Question: I have a matrix kind datagrid like this.

this grid is designed entirely in XAML
Now how to insert values into these datagridcell with 2 dimensional array ?
the values which is needed to be inserted must be of 'bool' datatype (either TRUE or FALSE).
Any ideas ?
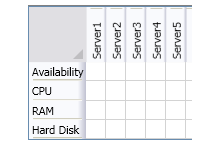
Answer: Here is my approach for a MVVM scenario, using a converter which creates a DataView which can be bound to the grids 'ItemsSource'. It's for a special Matrix datatype which holds doubles, but you'll be able to modify it yourself for your requirements:
'''
public class MatrixToDataViewConverter : IValueConverter
{
public object Convert(object value, Type targetType, object parameter, CultureInfo culture)
{
var array = value as Matrix;
if (array == null) return null;
//var array = ILMath.rand(3, 5);
var rows = array.Dimensions[0];
var columns = array.Dimensions[1];
var t = new DataTable();
for (var c = 0; c < columns; c++)
{
t.Columns.Add(new DataColumn(c.ToString()));
}
for (var r = 0; r < rows; r++)
{
var newRow = t.NewRow();
for (var c = 0; c < columns; c++)
{
var v = array[r, c];
// Round if parameter is set
if (parameter != null)
{
int digits;
if (int.TryParse(parameter.ToString(), out digits))
v = Math.Round(v, digits);
}
newRow[c] = v;
}
t.Rows.Add(newRow);
}
return t.DefaultView;
}
public object ConvertBack(object value, Type targetType, object parameter, CultureInfo culture)
{
throw new NotImplementedException();
}
}
'''
Define a resource for the converter:
'''
<converter:MatrixToDataViewConverter x:Key="MatrixToDataViewConverter" />
'''
And use it like this:
'''
<DataGrid ItemsSource="{Binding Matrix, Converter={StaticResource MatrixToDataViewConverter}, ConverterParameter=1}"/>
'''
It doesn't allow two way binding, though...
Here's the version for an array bool[][]:
'''
public class BoolArrayToDataViewConverter : IValueConverter
{
public object Convert(object value, Type targetType, object parameter, CultureInfo culture)
{
var array = value as bool[,];
if (array == null) return null;
var rows = array.GetLength(0);
if (rows == 0) return null;
var columns = array.GetLength(1);
if (columns == 0) return null;
var t = new DataTable();
// Add columns with name "0", "1", "2", ...
for (var c = 0; c < columns; c++)
{
t.Columns.Add(new DataColumn(c.ToString()));
}
// Add data to DataTable
for (var r = 0; r < rows; r++)
{
var newRow = t.NewRow();
for (var c = 0; c < columns; c++)
{
newRow[c] = array[r, c];
}
t.Rows.Add(newRow);
}
return t.DefaultView;
}
public object ConvertBack(object value, Type targetType, object parameter, CultureInfo culture)
{
throw new NotImplementedException();
}
}
'''
and the usage:
'''
<DataGrid ItemsSource="{Binding Matrix, Converter={StaticResource BoolArrayToDataViewConverter}}"/>
'''
And this is what it looks like in the very raw version. You can then style the DataGrid and edit it's templates, but this is another question...